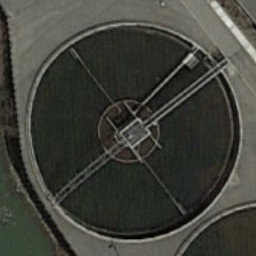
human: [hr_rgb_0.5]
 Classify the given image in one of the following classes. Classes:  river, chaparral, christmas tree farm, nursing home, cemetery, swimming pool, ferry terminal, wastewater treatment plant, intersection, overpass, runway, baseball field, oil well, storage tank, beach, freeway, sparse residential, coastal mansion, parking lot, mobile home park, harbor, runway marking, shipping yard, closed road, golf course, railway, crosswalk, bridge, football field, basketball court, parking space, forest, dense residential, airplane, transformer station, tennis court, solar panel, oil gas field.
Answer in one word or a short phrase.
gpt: wastewater treatment plant